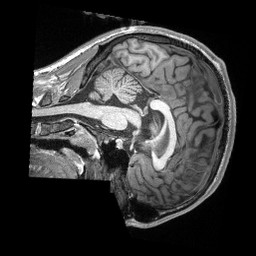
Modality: T1w
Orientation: sagittal
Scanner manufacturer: siemens
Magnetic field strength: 3 T
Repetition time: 2.3 s
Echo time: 0.00308 s